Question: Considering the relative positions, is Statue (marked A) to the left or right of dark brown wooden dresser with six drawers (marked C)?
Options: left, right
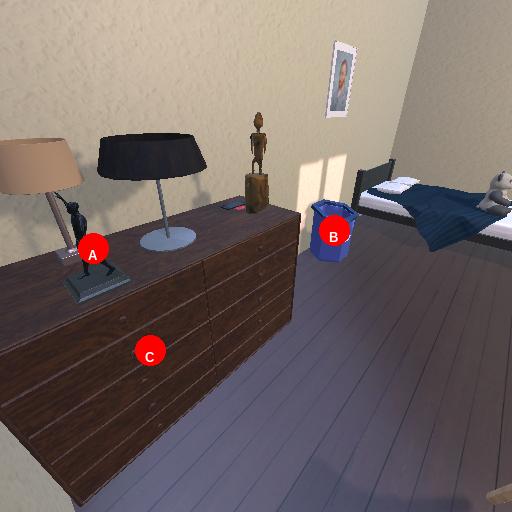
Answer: left